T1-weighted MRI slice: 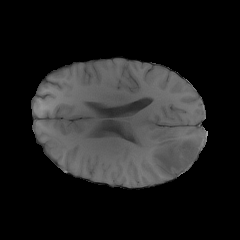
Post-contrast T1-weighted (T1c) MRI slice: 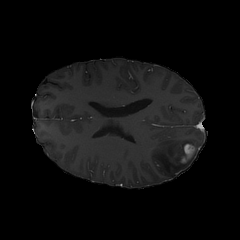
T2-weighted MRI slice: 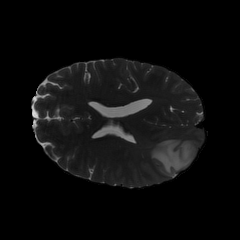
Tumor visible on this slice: yes